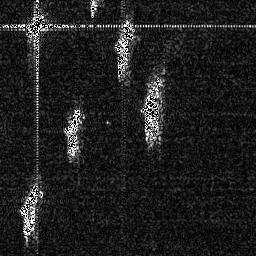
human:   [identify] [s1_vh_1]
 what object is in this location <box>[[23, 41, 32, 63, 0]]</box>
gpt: <ref>1 medium ship at the left</ref>

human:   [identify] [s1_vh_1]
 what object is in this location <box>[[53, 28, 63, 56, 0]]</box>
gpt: <ref>1 large ship at the center</ref>